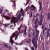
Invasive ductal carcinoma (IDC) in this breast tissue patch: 1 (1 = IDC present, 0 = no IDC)